Question: I have a problem with Glassfish Server. Recently(today) the Update Tool Notifier of glassfish executed an update.
Everything seemed to go well but when I tried to start the server, it threw this error.

EDIT:
'''
Launching GlassFish on Felix platform
ERROR: Bundle org.glassfish.osgi-http [258]: Error starting file:/C:/Program%20Files/glassfish-3.0.1/glassfish/modules/autostart/osgi-http.jar (org.osgi.framework.BundleException: Activator start error in bundle org.glassfish.osgi-http [258].)
java.lang.NullPointerException
at org.glassfish.internal.api.Globals.get(Globals.java:73)
at org.glassfish.osgihttp.Activator.getStandardContext(Activator.java:97)
at org.glassfish.osgihttp.Activator.start(Activator.java:89)
at org.apache.felix.framework.util.SecureAction.startActivator(SecureAction.java:629)
at org.apache.felix.framework.Felix.activateBundle(Felix.java:1835)
at org.apache.felix.framework.Felix.startBundle(Felix.java:1752)
at org.apache.felix.framework.Felix.setActiveStartLevel(Felix.java:1156)
at org.apache.felix.framework.StartLevelImpl.run(StartLevelImpl.java:264)
at java.lang.Thread.run(Thread.java:619)
'''
This is as you can tell a server linked to Netbeans 6.9.1 on Windows XP.
I think that is all relevant info.
Please help me. I thank you in advance.
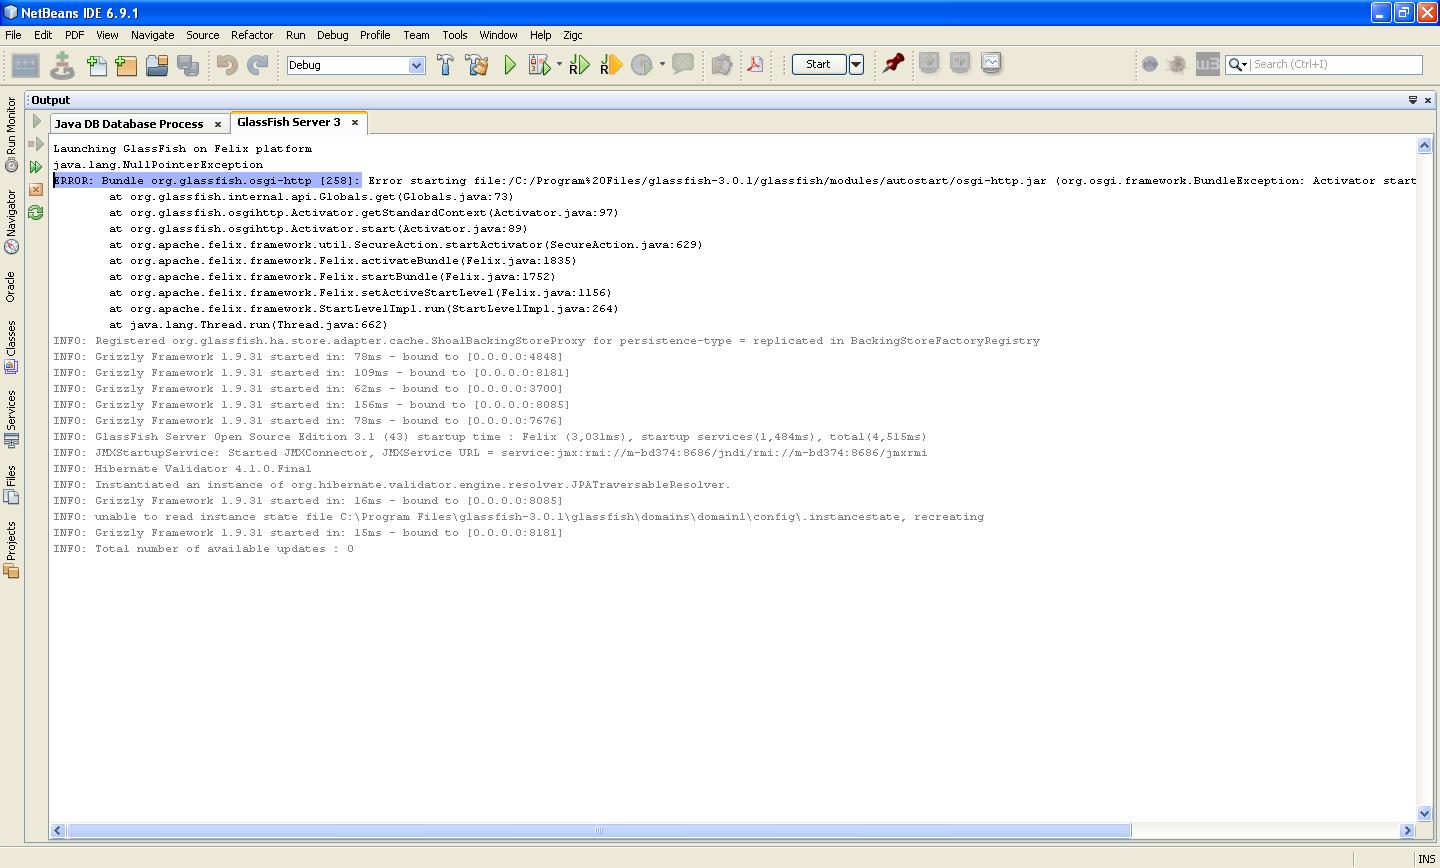
Answer: Well just for form's sake, I'll transcribe Christina's comment to an answer.
You could try starting the server through command line instead of NetBeans.